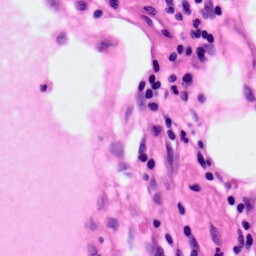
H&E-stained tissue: Pancreatic